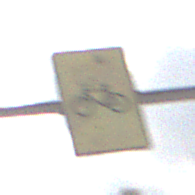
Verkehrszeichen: RadverkehrOhnePfeilsymbol
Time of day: MorningAfternoon
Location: Outdoor (Suburban)
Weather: PartlyCloudy
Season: NotSpecified
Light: Natural